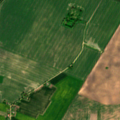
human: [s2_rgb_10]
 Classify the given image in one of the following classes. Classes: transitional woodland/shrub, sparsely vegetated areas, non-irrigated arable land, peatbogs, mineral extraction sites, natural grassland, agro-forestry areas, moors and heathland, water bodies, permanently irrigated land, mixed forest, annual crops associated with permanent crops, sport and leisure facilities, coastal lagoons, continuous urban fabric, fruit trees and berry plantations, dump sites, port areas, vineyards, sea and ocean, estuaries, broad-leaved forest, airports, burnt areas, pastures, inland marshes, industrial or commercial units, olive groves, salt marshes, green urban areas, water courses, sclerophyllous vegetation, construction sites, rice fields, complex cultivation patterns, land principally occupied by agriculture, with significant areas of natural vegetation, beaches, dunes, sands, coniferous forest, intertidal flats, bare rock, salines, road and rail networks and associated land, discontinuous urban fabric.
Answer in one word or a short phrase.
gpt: non-irrigated arable land, complex cultivation patterns